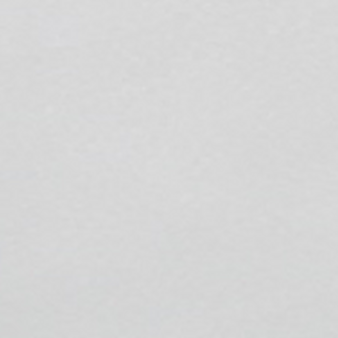
Label: other